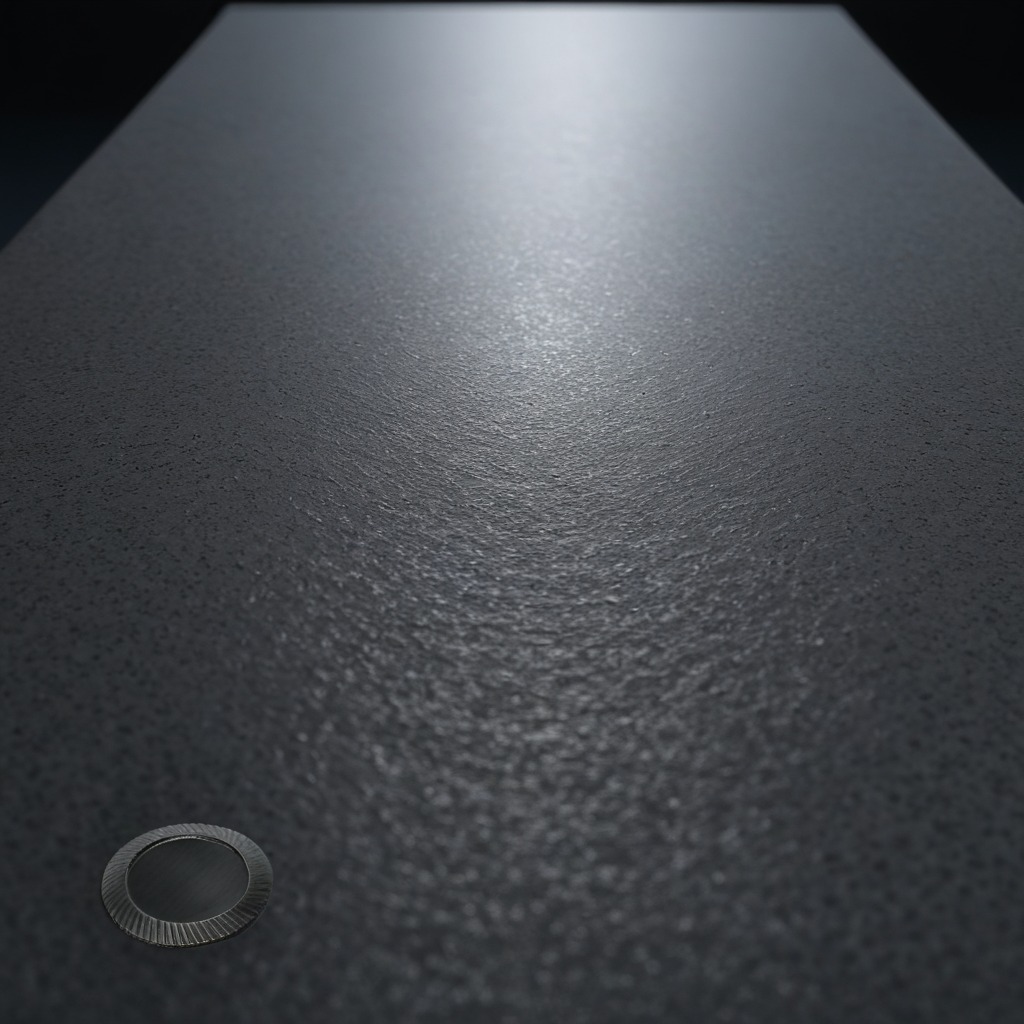
A flat metal washer lies on a clean granite table inside a workshop at night.